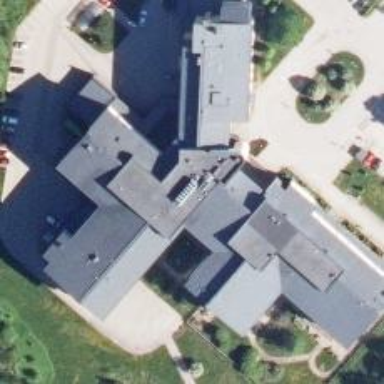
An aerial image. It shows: Hospital providing healthcare services.